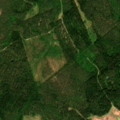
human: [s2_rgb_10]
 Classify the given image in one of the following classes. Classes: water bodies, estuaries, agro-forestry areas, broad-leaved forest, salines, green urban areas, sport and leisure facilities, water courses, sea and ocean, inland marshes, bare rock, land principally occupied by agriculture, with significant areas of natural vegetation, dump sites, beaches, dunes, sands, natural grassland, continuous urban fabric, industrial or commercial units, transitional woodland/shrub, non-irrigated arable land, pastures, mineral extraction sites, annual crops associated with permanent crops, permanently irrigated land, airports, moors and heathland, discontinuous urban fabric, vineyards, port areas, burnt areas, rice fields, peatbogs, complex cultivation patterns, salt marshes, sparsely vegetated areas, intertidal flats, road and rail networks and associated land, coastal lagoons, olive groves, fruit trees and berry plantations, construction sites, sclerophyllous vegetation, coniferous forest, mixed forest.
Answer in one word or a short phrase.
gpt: coniferous forest